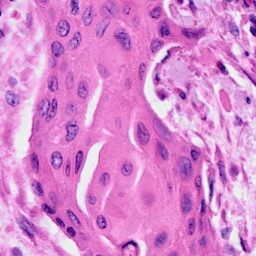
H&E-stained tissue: Cervix